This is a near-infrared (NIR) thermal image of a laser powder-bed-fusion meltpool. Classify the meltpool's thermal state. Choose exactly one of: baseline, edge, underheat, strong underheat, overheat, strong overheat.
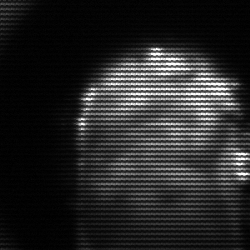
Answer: baseline